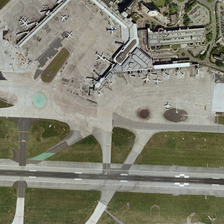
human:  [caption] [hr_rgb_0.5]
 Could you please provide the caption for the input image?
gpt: some planes are parked near an airport runway .

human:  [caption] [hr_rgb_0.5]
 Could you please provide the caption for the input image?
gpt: some planes are parked near an airport runway .

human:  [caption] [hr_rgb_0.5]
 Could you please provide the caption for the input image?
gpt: the straight, wide road stands next to the terminal building .

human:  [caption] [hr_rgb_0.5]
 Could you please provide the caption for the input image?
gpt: the straight, wide road stands next to the terminal building .

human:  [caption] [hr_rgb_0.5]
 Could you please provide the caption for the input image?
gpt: some planes are parked near an airport runway .